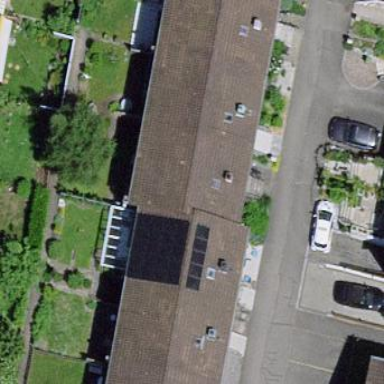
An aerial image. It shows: Terrace building.